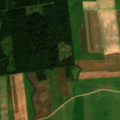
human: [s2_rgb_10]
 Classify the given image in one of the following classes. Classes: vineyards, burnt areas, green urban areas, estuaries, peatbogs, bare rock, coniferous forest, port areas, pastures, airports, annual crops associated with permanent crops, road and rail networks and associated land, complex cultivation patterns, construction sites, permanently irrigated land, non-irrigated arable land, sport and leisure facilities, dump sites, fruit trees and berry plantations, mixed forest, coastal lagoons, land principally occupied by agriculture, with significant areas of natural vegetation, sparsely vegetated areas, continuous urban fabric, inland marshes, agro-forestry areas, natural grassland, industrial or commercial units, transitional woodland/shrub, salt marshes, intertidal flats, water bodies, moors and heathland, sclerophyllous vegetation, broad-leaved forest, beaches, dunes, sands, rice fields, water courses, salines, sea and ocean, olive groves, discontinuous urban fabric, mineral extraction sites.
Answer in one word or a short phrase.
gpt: non-irrigated arable land, pastures, coniferous forest, mixed forest, transitional woodland/shrub